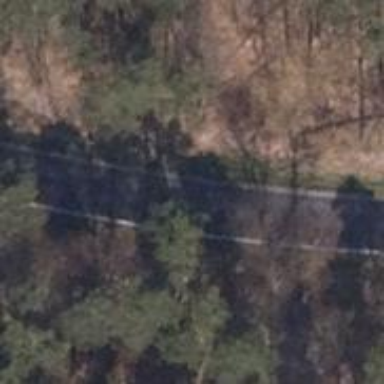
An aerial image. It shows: Secondary road with asphalt surface.